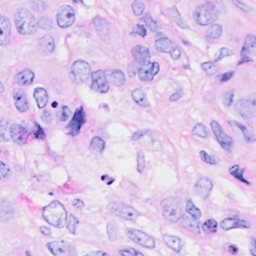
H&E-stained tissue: Breast